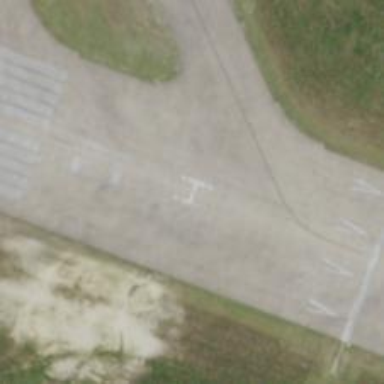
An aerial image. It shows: Image showing helipad at airport.